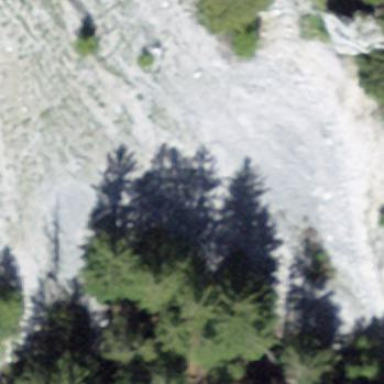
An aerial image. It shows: Natural scree.